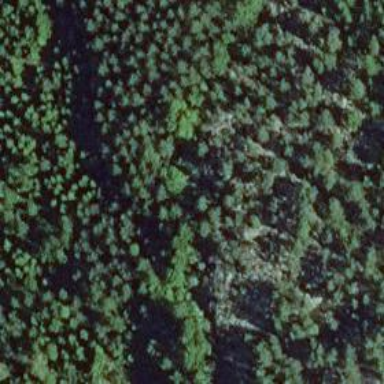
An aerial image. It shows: Cliff in nature.